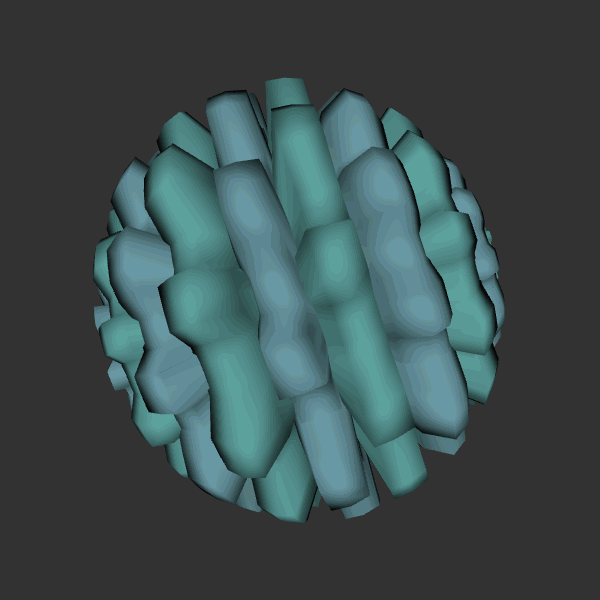
Background: dark